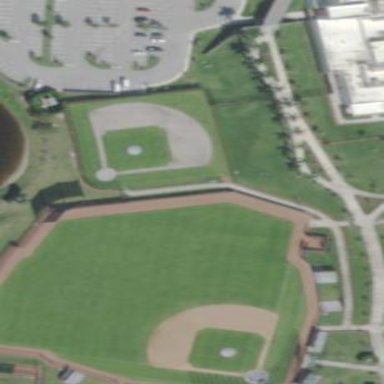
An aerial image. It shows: Baseball pitch for leisure land activities.